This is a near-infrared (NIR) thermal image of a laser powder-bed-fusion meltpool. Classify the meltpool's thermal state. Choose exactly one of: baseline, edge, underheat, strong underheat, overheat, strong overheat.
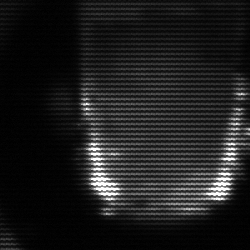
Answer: baseline